Field crop: maize
Growth stage: 2
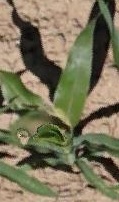
Species: maize